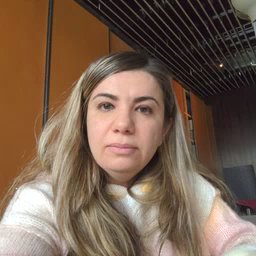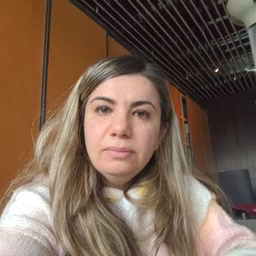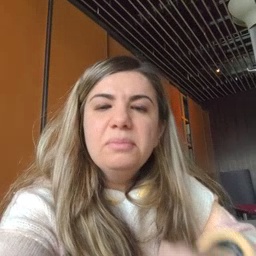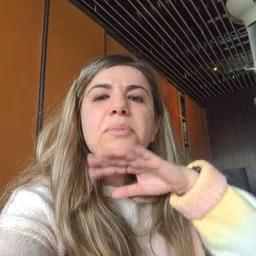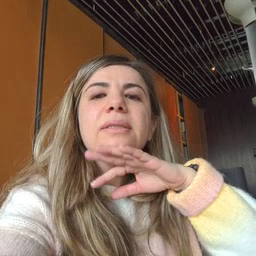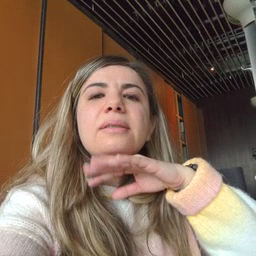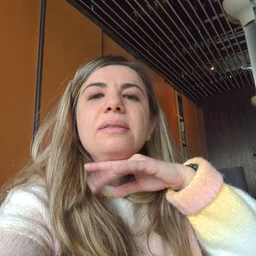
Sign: dirty